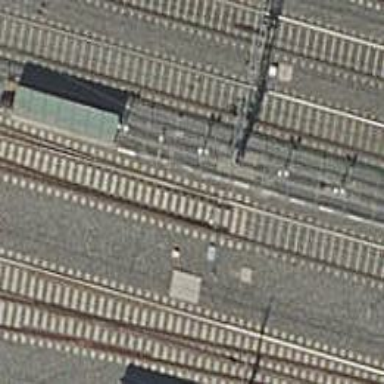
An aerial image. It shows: Rail yard with electrified contact lines for the railway.